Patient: sex F, age 68
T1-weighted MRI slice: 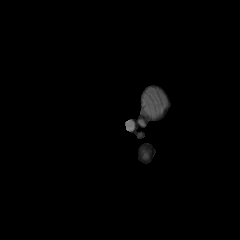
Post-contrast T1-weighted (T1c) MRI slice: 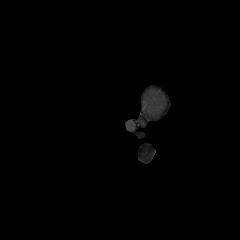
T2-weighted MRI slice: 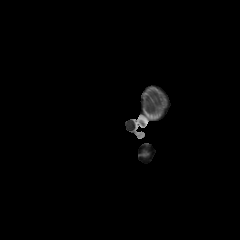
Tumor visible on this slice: no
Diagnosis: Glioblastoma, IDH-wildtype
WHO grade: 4